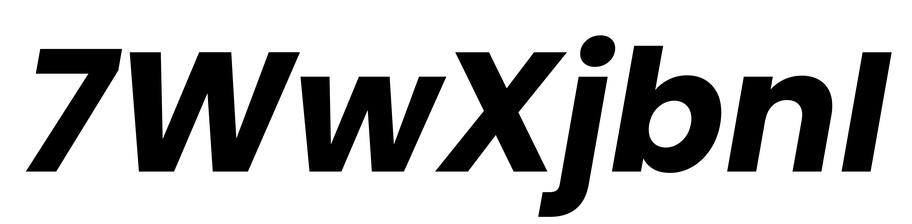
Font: Poppins-BoldItalic